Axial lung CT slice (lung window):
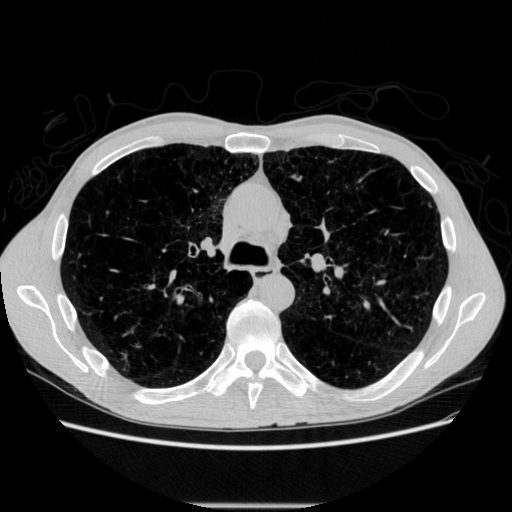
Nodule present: no